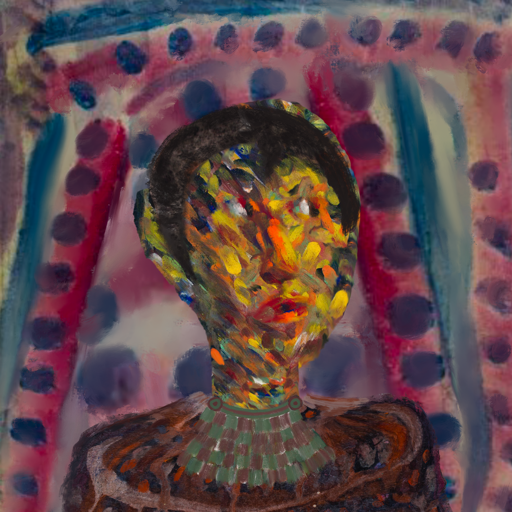
Background: HillGirl, Head And Neck Side: An_Impression, Face Side: An_Impression, Bust: Hypocrite, Hair Side: Roy_Bahadur, Head Accessory: Blank, Second Necklace: After_Raid, Necklace: Blank, Baby: Blank